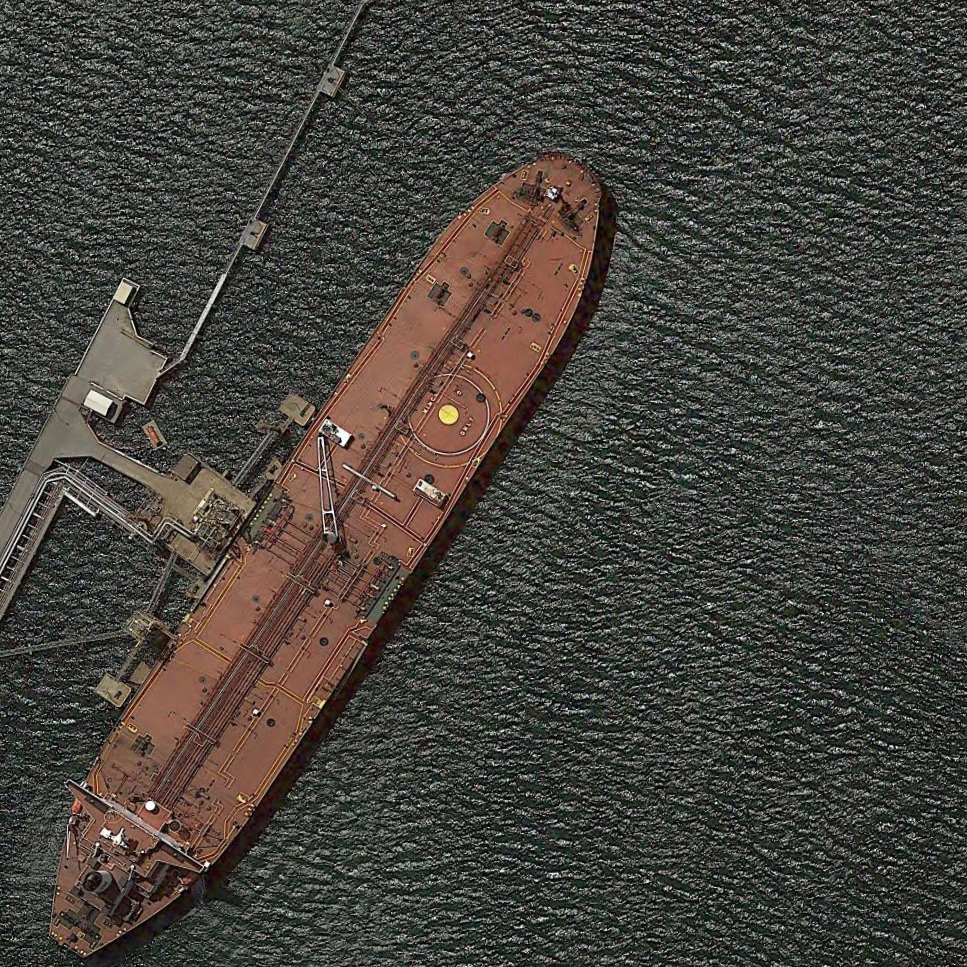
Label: Tank_ship